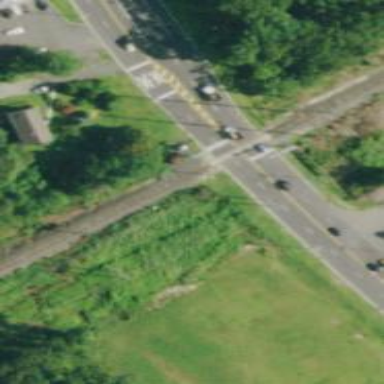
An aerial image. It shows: Level crossing with lights on the railway.